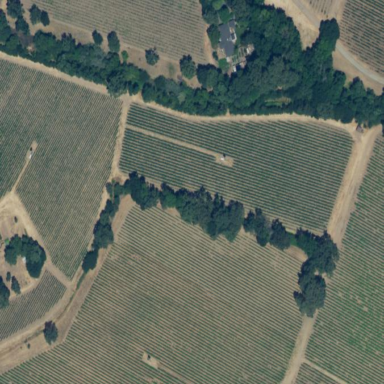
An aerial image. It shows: Vineyard with grape crops.